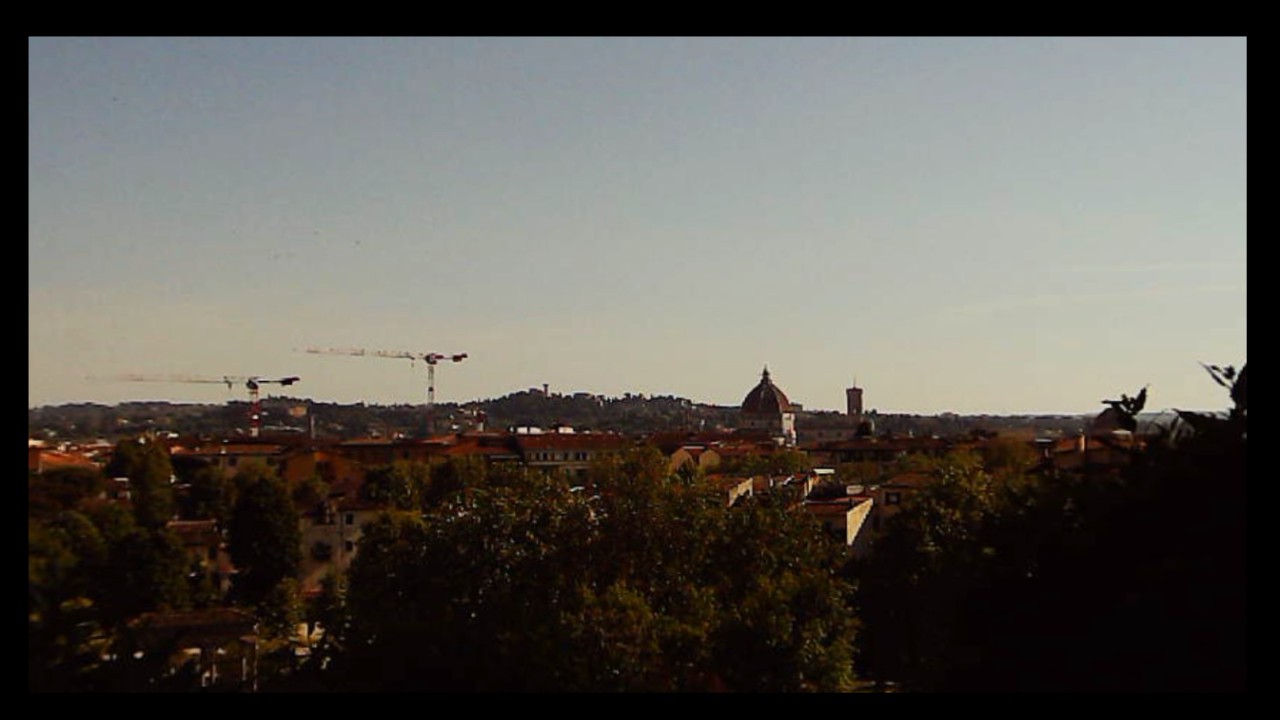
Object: Betafpv air75